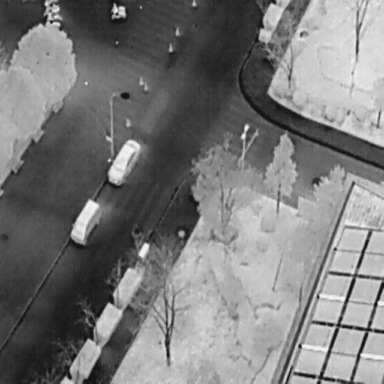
There are eight objects shown in the infrared image, including six Bicycles, and two Cars.